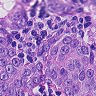
Metastatic tissue present: yes